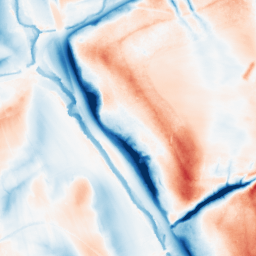
Category: classical
Decomposition family: gaussian_anisotropic
Decomposition parameters: sigma_x: 20
sigma_y: 5
Upsampling method: sinc_hamming
Upsampling parameters: scale: 2
kernel_size: 16
Upsampling scale: 2